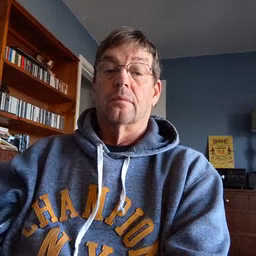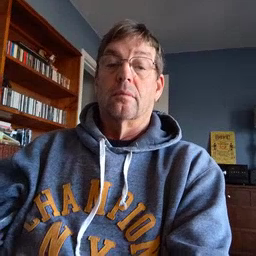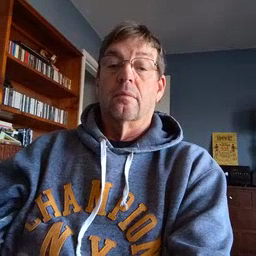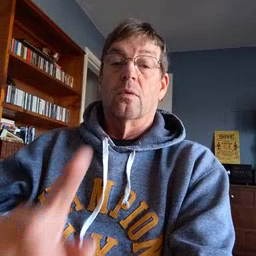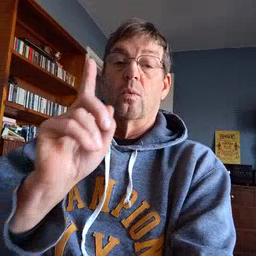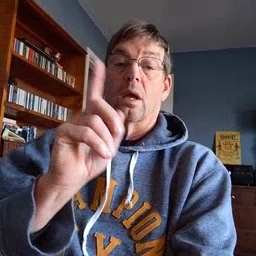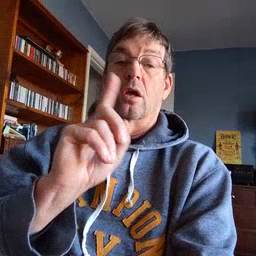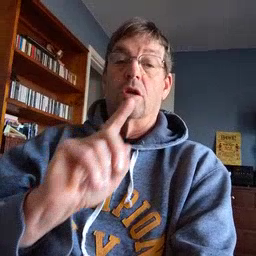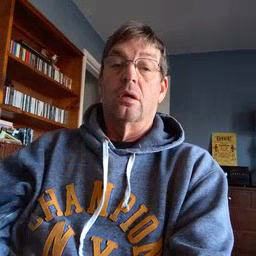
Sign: where